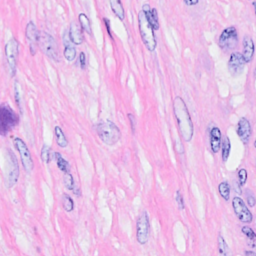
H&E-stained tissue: Breast